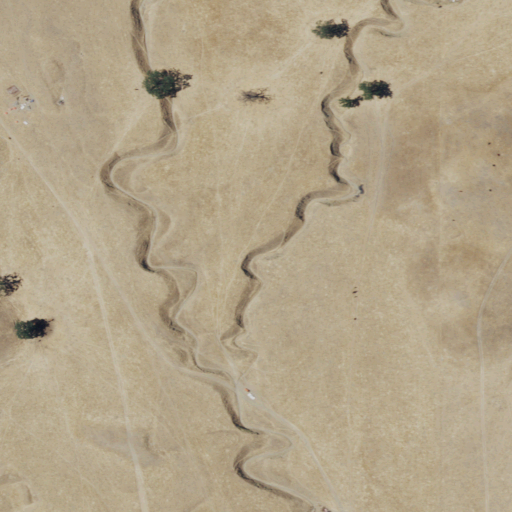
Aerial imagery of valley in California named Dixon Canyon containing only grassland